Aerial crown-view tile of a tropical tree (Barro Colorado Island, Panama), acquired 20240611:
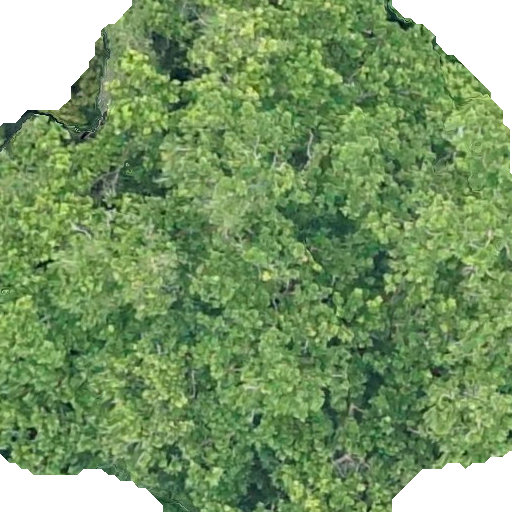
Species: Anacardium excelsum
GBIF accepted scientific name: Anacardium excelsum
Crown area: 461.452 m²